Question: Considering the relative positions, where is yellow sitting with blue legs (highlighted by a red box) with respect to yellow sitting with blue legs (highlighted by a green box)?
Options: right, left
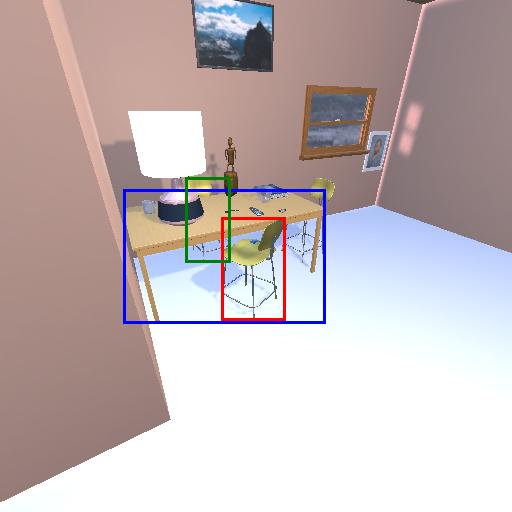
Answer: right